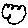
Label: cloud